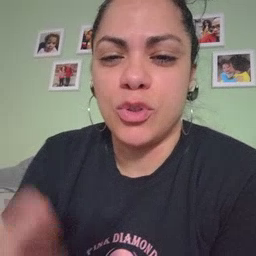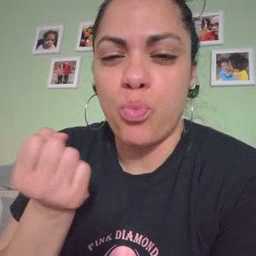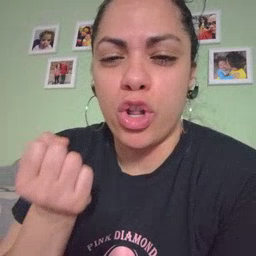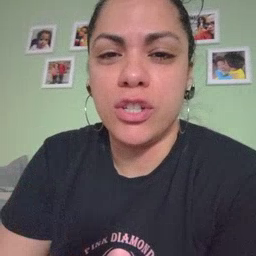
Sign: drawer